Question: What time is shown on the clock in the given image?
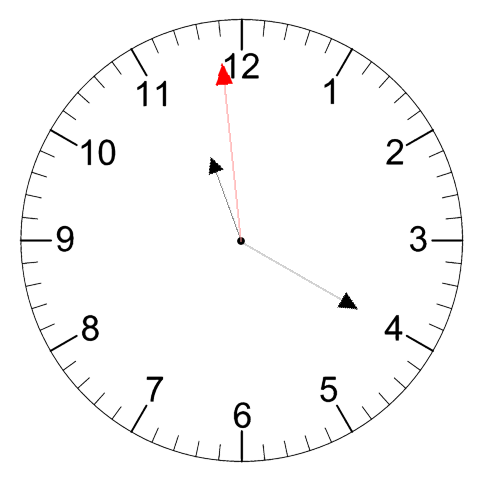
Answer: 11:19:59